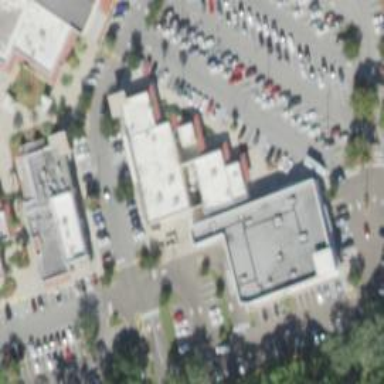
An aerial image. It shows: Veterinary facility.